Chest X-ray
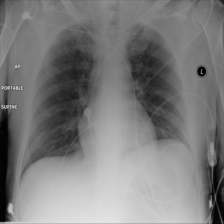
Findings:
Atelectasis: negative
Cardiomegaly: negative
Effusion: negative
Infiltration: negative
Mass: negative
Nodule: negative
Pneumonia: negative
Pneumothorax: negative
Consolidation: negative
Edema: negative
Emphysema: negative
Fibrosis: negative
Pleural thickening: negative
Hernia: negative